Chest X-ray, AP view. Patient: 39 years old, sex F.
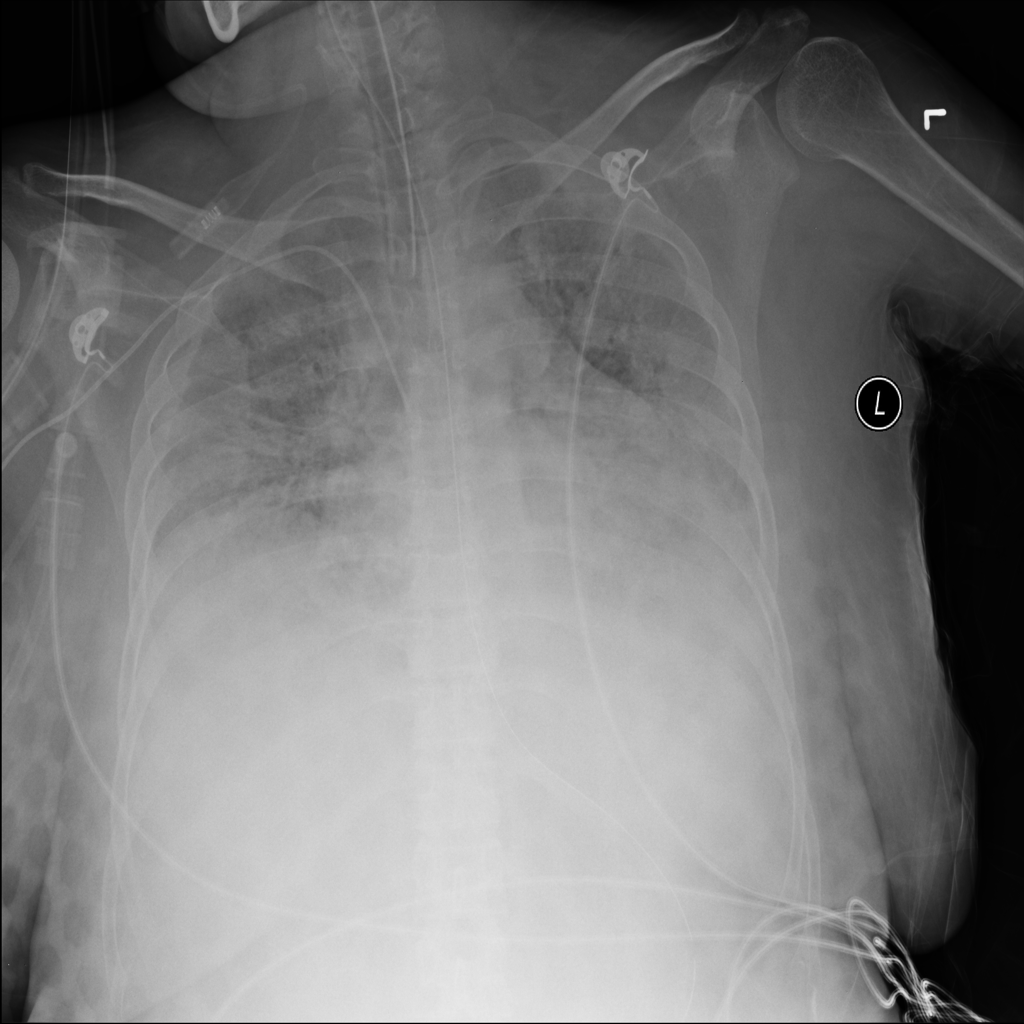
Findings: Edema, Infiltration, Pleural_Thickening, Pneumonia